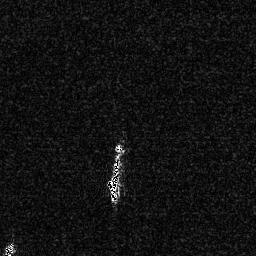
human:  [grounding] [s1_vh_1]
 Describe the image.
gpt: In the satellite image, there is  <ref>1 medium ship </ref> <box>[[39, 54, 49, 80, 0]]</box> located at center.